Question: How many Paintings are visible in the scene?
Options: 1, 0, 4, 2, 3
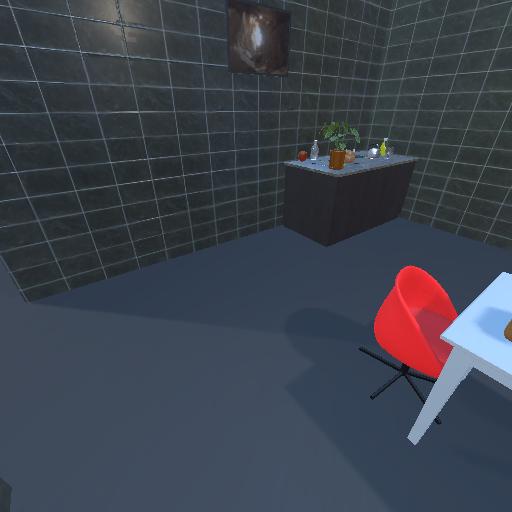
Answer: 1